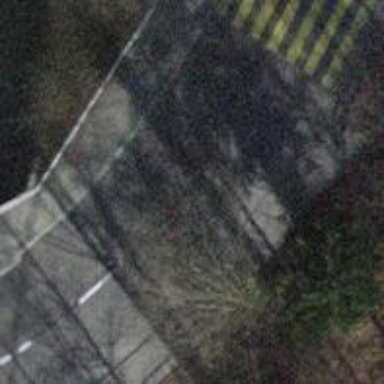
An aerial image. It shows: Secondary road with separate asphalt sidewalks.